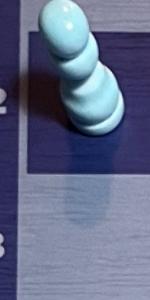
Label: Empty